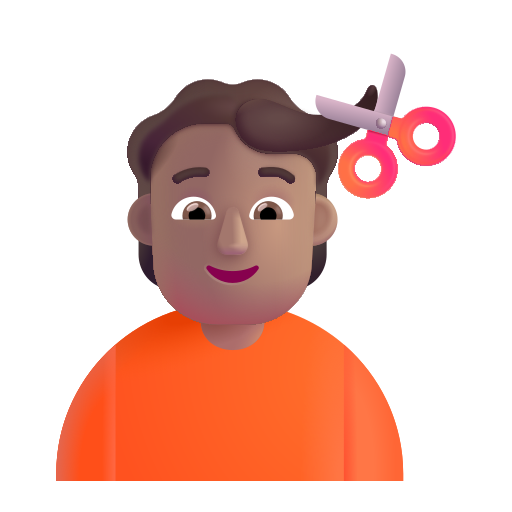
person getting haircut color